Interaction volume radius: 5 \u00c5
Interaction volume height: 10 \u00c5
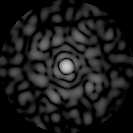
Disorder parameter: 0.831